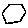
Label: hexagon